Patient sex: M
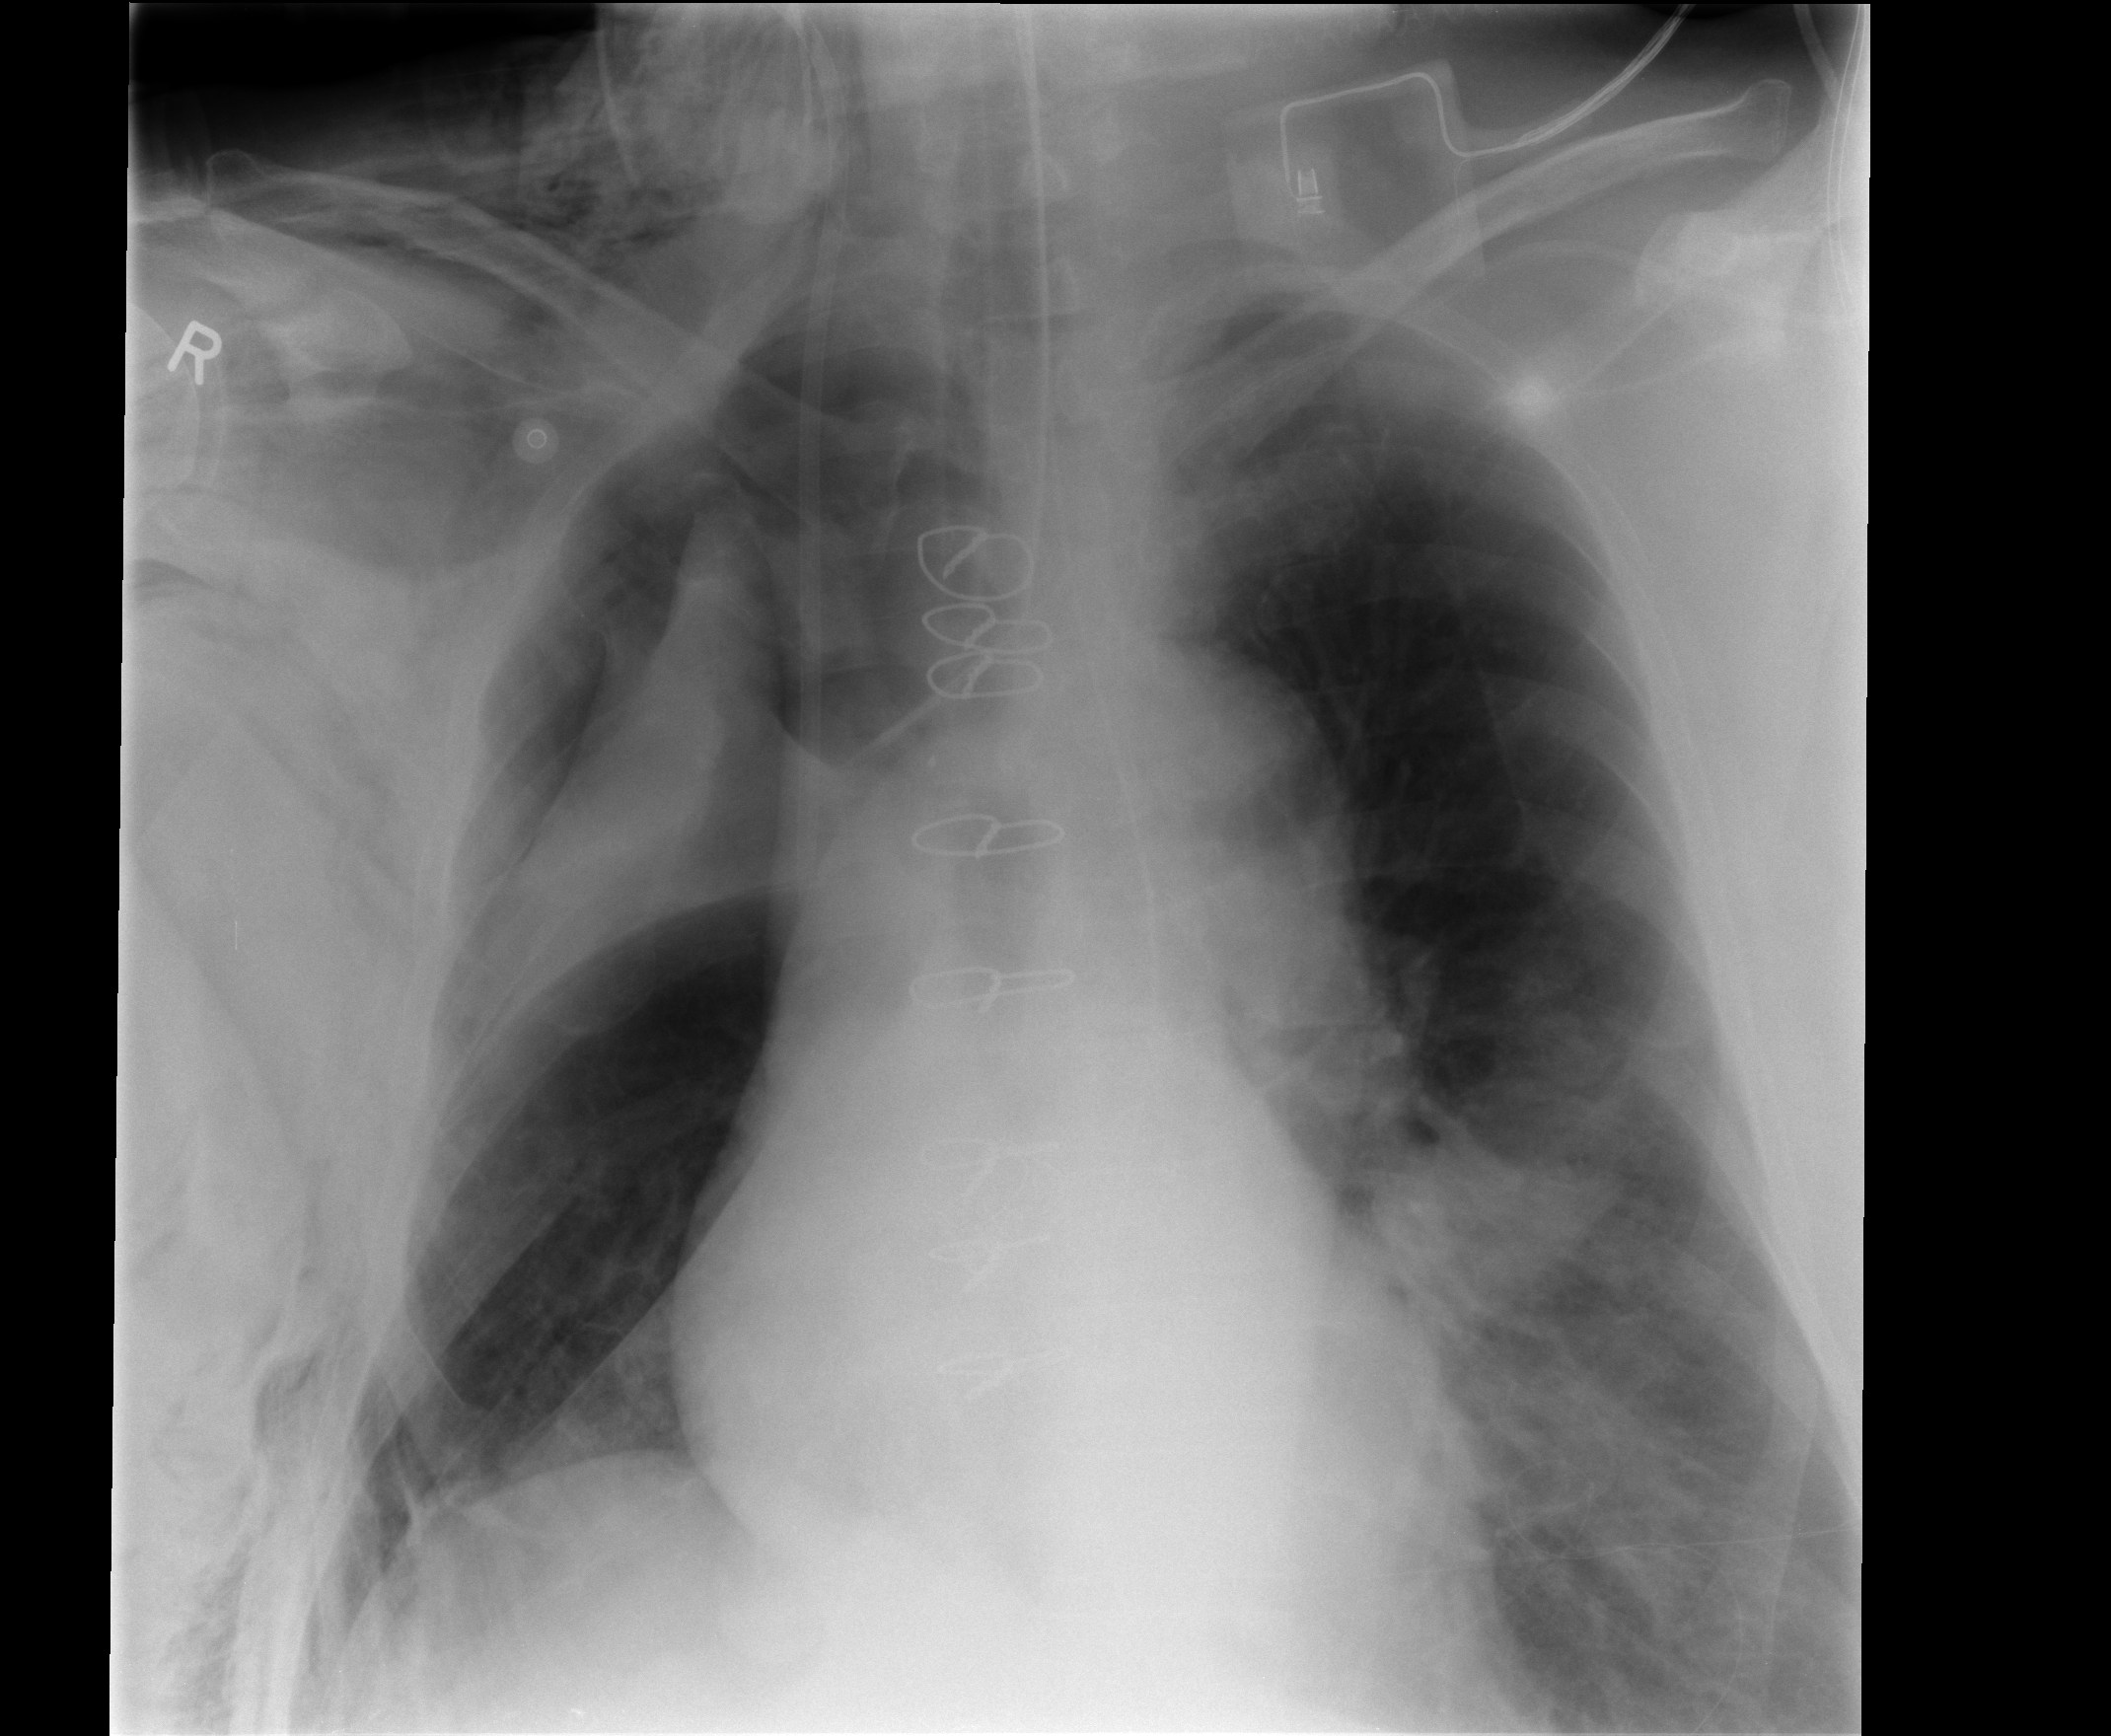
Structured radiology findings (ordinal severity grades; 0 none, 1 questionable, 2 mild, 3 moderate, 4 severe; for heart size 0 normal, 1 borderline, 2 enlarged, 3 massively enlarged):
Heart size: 0
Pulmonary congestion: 0
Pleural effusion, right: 1
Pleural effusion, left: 1
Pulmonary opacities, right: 0
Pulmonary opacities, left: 0
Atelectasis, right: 3
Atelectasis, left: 2